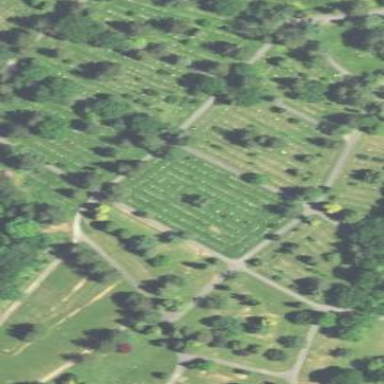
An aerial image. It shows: Cemetery.